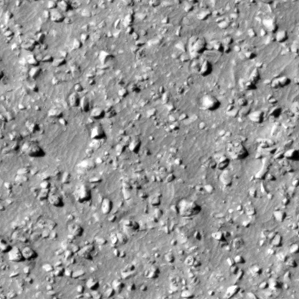
Label: non_frost